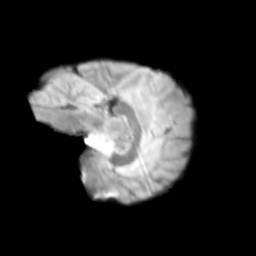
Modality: T2w
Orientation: sagittal
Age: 11
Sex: male
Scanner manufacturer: siemens
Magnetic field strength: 3 T
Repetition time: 3.8 s
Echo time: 0.07 s